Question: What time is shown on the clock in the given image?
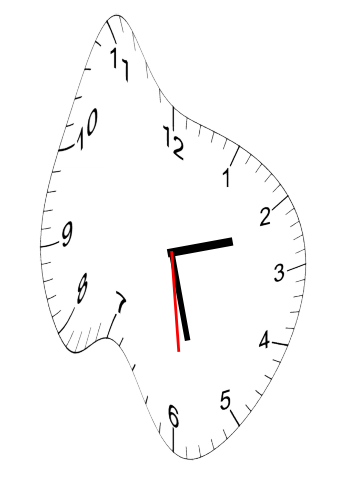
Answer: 02:27:29